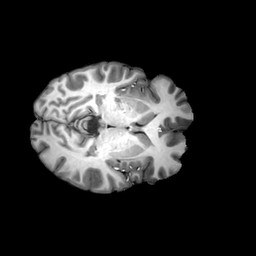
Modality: T1w
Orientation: axial
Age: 33
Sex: female
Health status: ill